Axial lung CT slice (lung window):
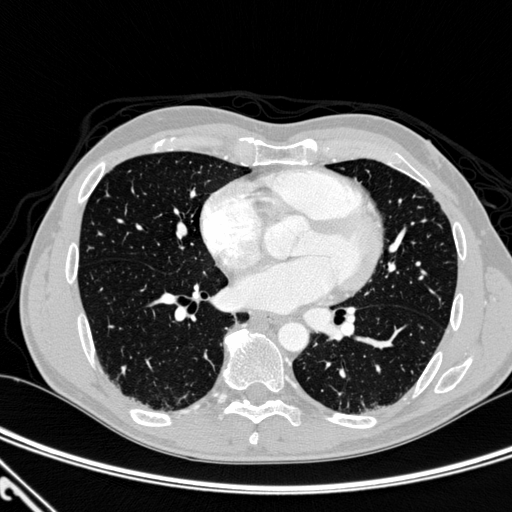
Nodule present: no